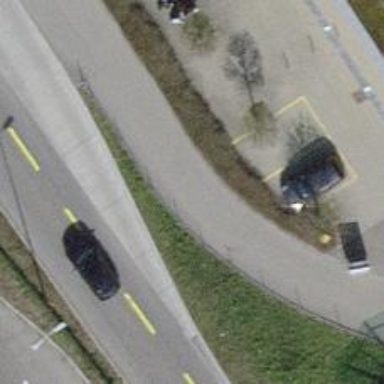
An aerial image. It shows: Sidewalk along the footway.